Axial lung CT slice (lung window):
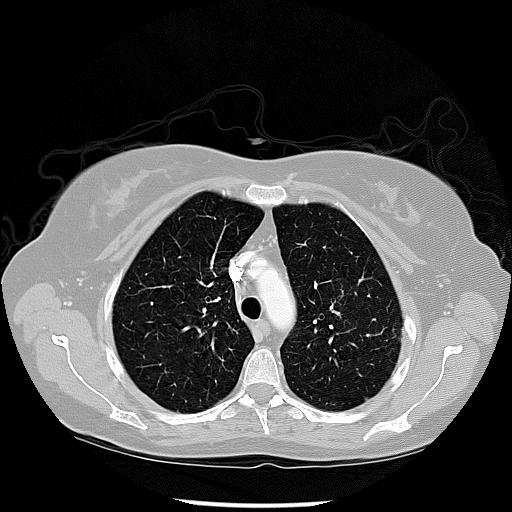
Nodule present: no